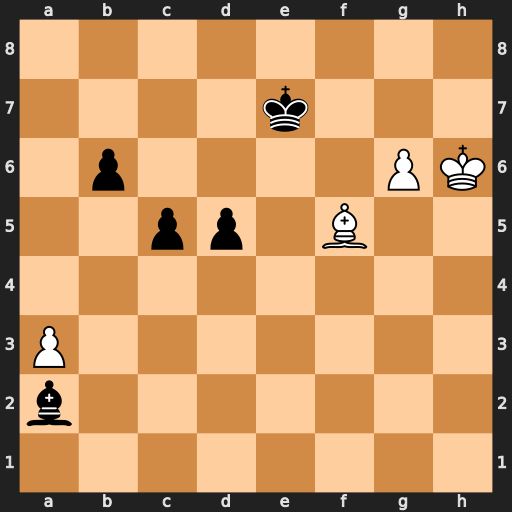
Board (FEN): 8/4k3/1p4PK/2pp1B2/8/P7/b7/8
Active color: w
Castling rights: -
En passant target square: -
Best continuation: Be6 Kxe6 g7 Kf7 Kh7 Ke7 g8=Q